Question: I'm drawing two exactly same paths on top of each other to an SVG canvas. The path behind can be seen even though the other path should hide it. Here's the SVG:
'''
<svg viewBox="0 0 100 100">
<!-- BLUE PATH -->
<path id="blue" d="M 50,50 m 0,-48 a 48,48 0 1 1 0,96 a 48,48 0 1 1 0,-96" stroke="blue" stroke-width="4" fill-opacity="0" style="stroke-dasharray: 302px, 302px; stroke-dashoffset: 0px;"></path>
<!-- YELLOW PATH -->
<path id="yellow" d="M 50,50 m 0,-48 a 48,48 0 1 1 0,96 a 48,48 0 1 1 0,-96" stroke="yellow" stroke-width="4" fill-opacity="0" style="stroke-dasharray: 302px, 302px; stroke-dashoffset: 120px;"></path>
</svg>
'''
Here's how it looks:

You can test this in JSFiddle: <URL>
The blue path can be slightly seen "leaking" from behind the yellow line. I think this has something to do with anti-aliasing. Setting shape-rendering="crispEdges" to SVG hides the issue, but lines are not smooth anymore.
I wouldn't want to make blue path any thinner than the yellow one.
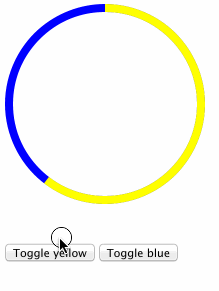
Answer: You are seeing the effects of antialiasing.
The proper fix would be to only draw the partial arc of blue where it is visible.